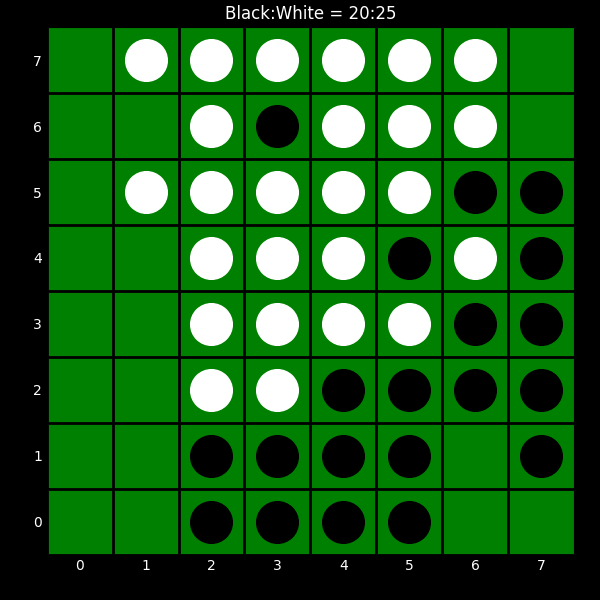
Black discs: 20
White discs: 25